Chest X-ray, PA view. Patient: 28 years old, sex F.
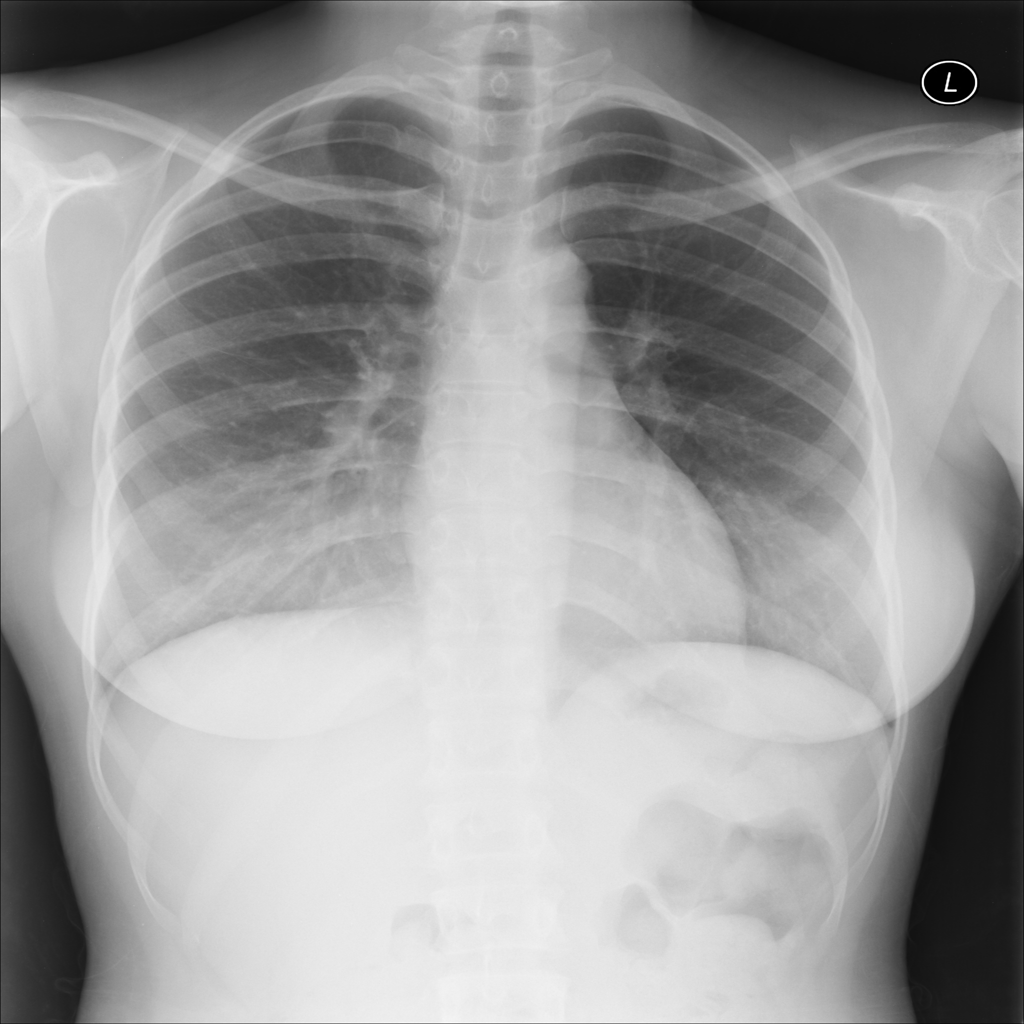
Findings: No Finding